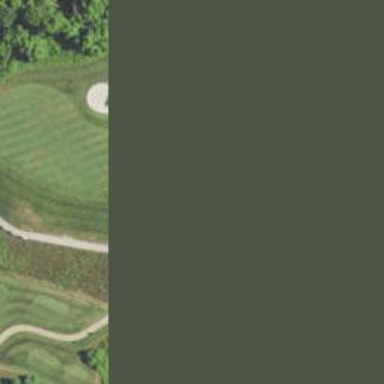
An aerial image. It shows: Path for golf carts.